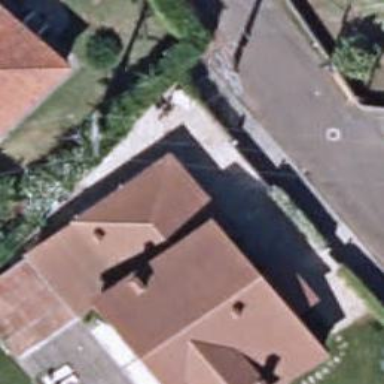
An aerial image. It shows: Simple house.